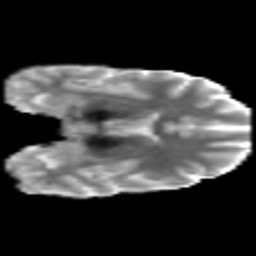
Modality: MD
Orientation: coronal
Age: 28
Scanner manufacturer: philips
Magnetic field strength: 3 T
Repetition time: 8.612 s
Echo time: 0.1268 s